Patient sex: M
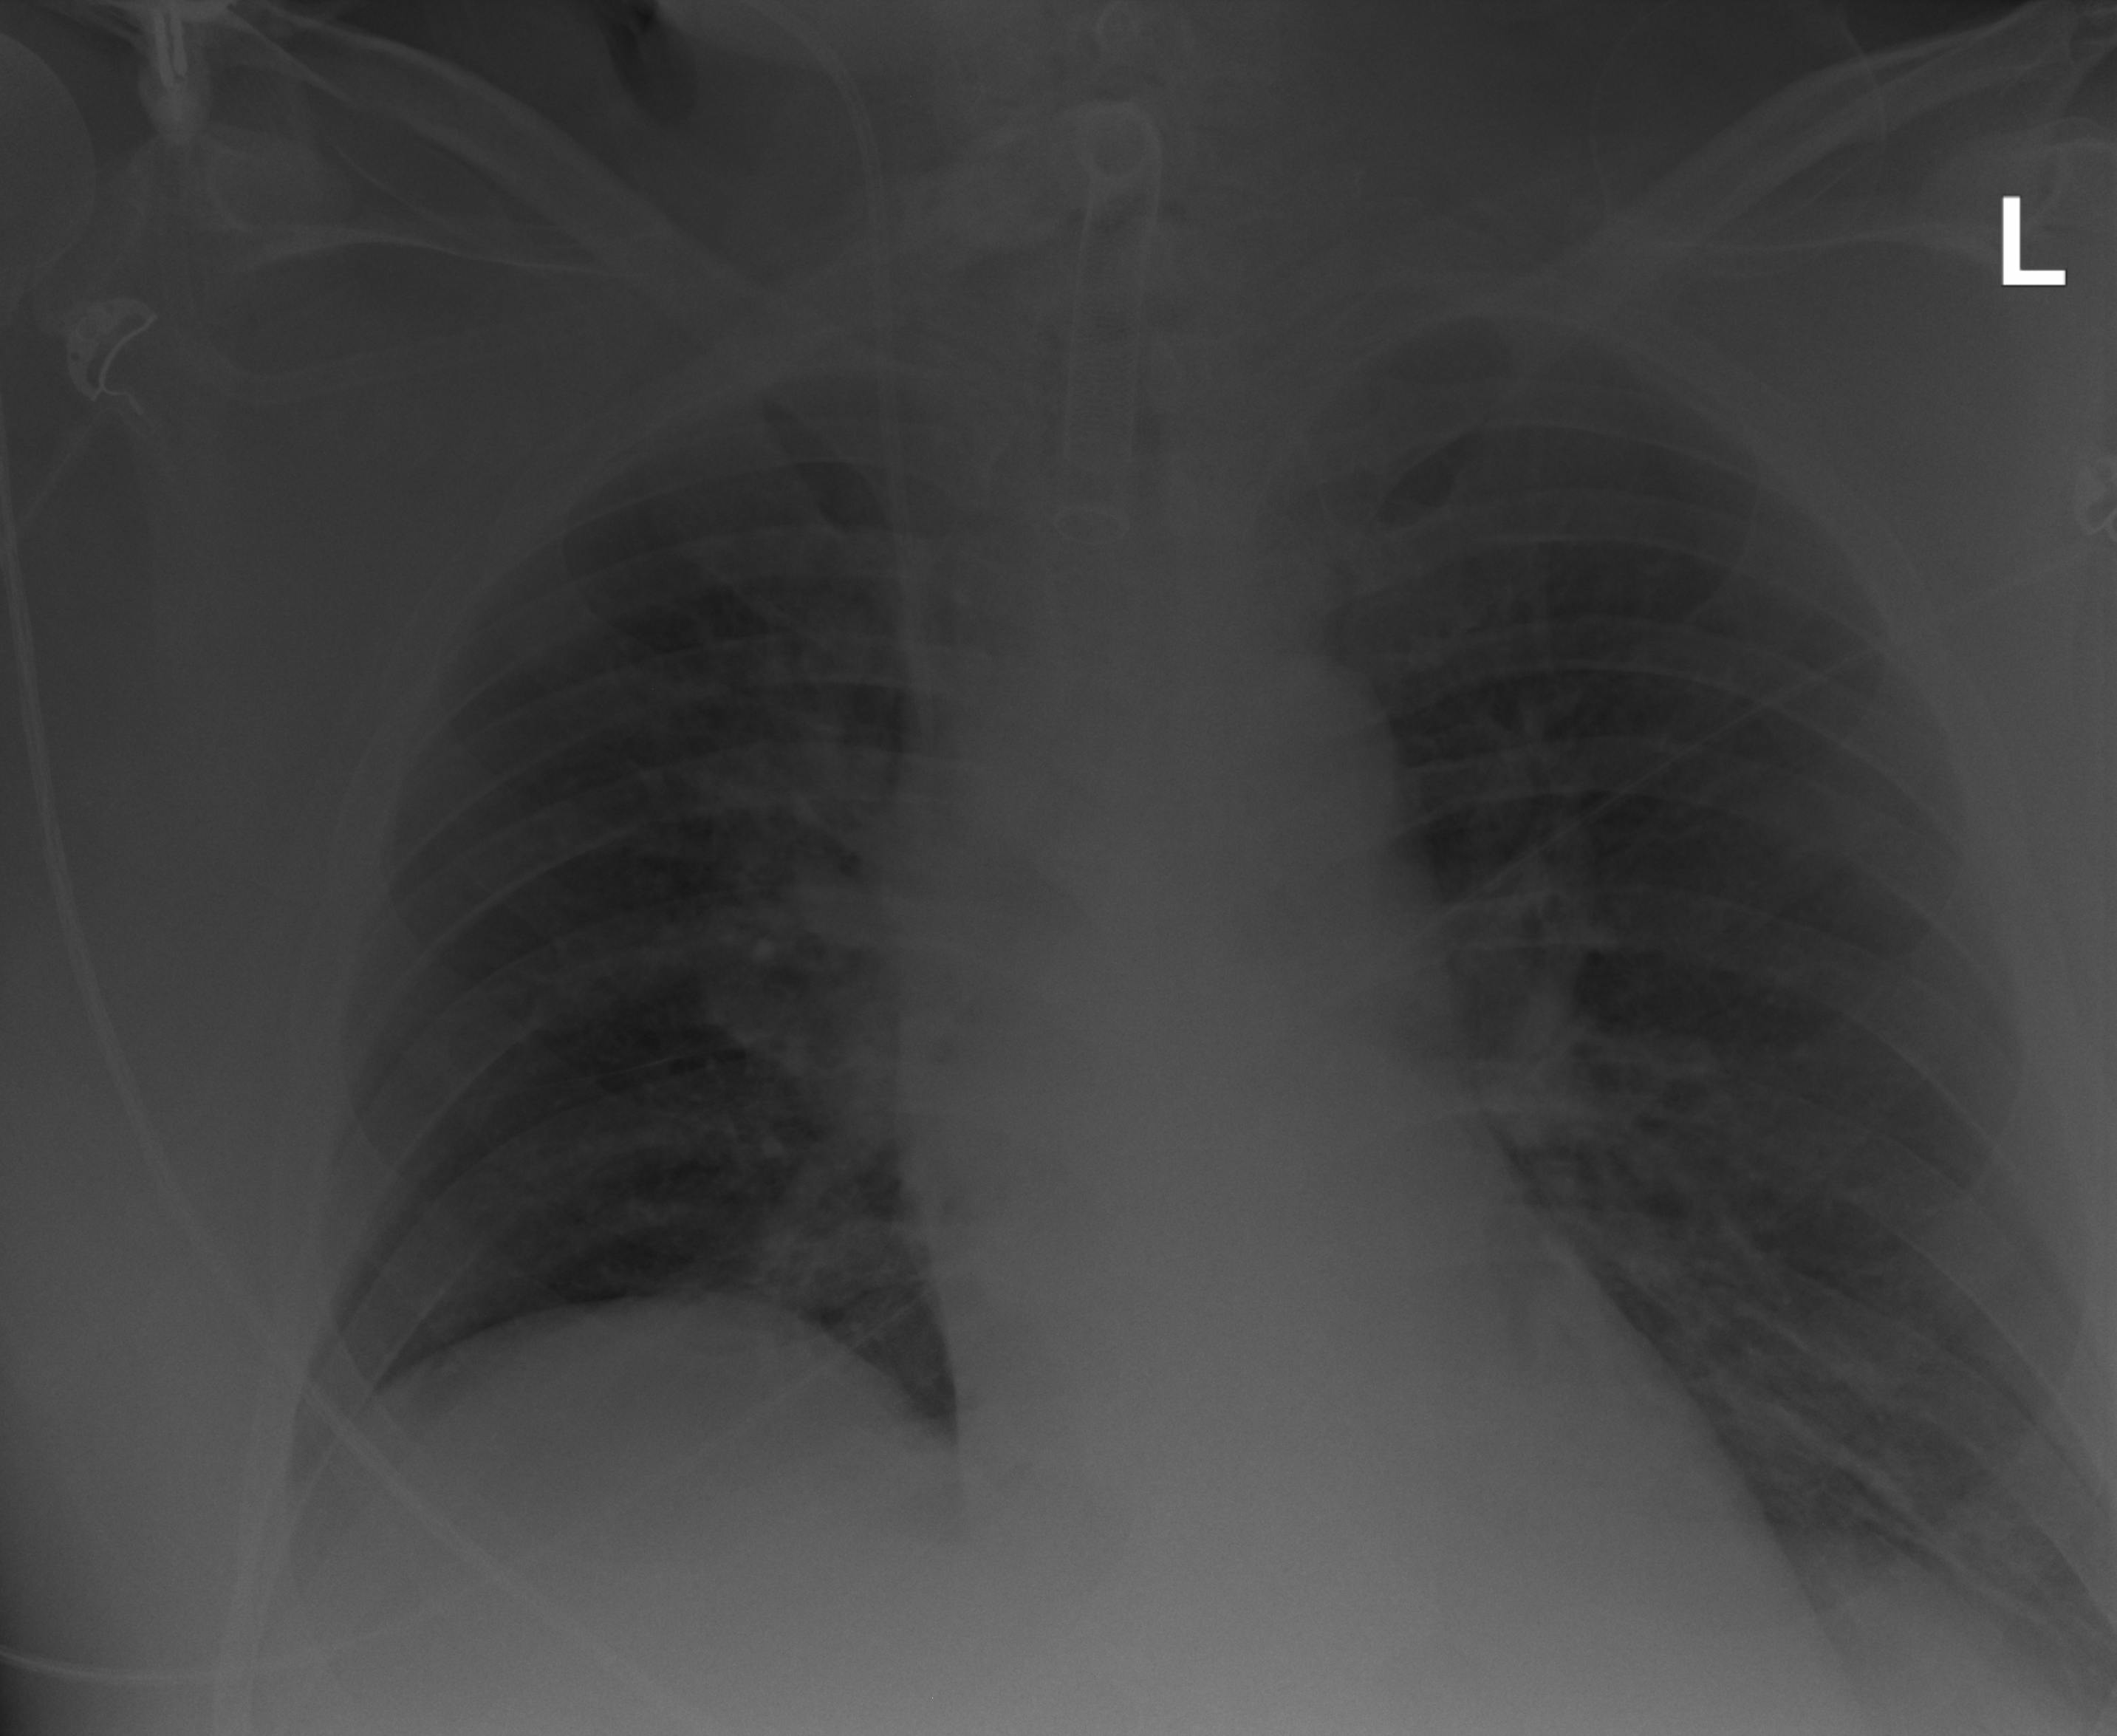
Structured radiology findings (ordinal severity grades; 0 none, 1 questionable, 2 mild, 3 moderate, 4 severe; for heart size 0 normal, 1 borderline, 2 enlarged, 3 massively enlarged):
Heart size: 2
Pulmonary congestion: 2
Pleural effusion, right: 0
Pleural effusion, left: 2
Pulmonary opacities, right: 2
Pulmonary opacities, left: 2
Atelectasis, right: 0
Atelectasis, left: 2